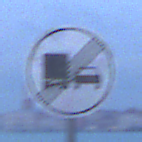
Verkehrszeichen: EndeUeberholverbotKraftfahrzeuge
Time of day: Dawn
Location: Outdoor (Urban)
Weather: PartlyCloudy
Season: NotSpecified
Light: Natural